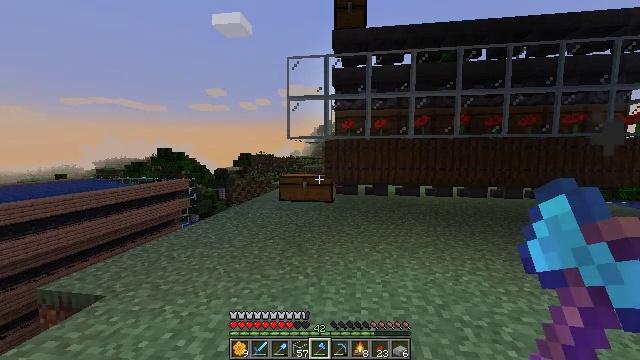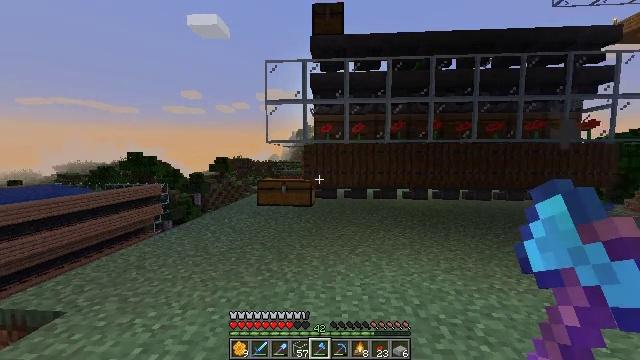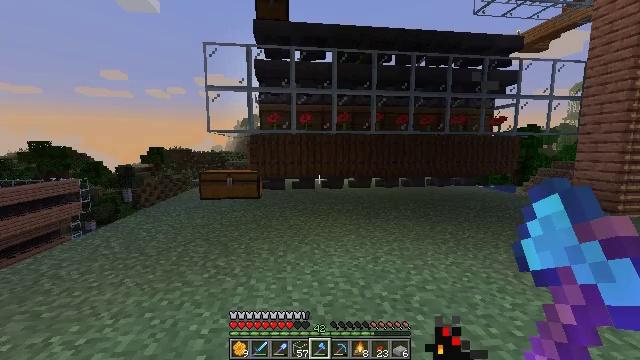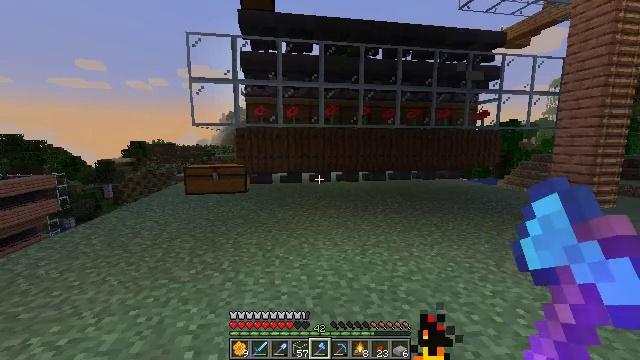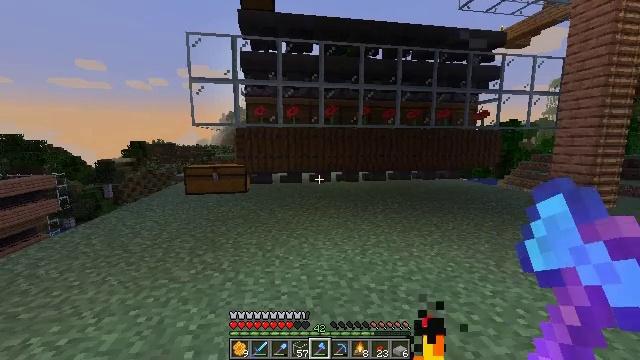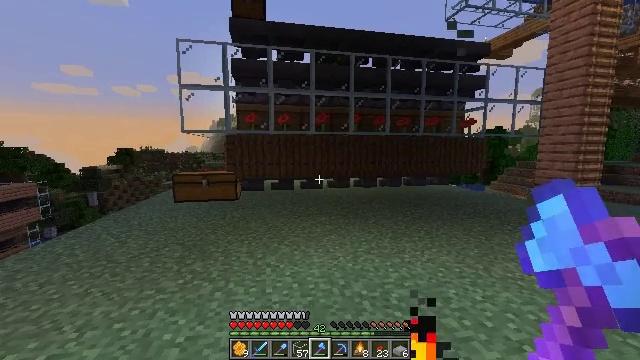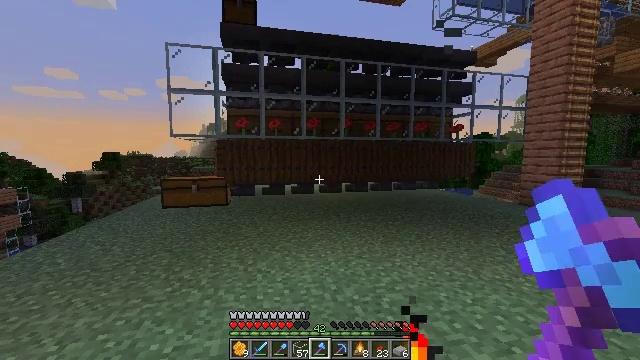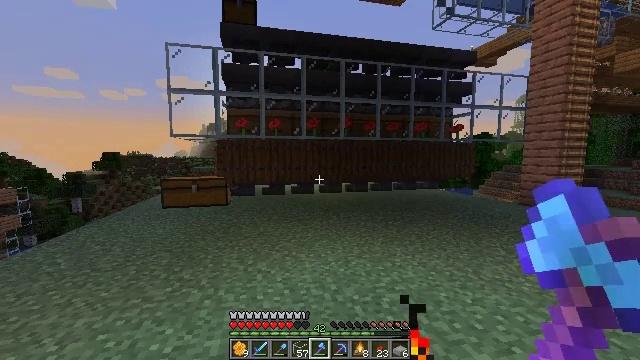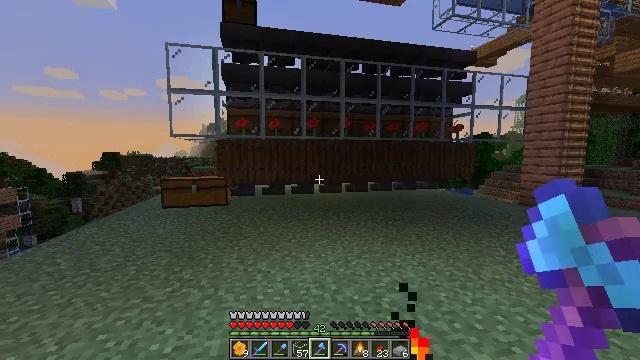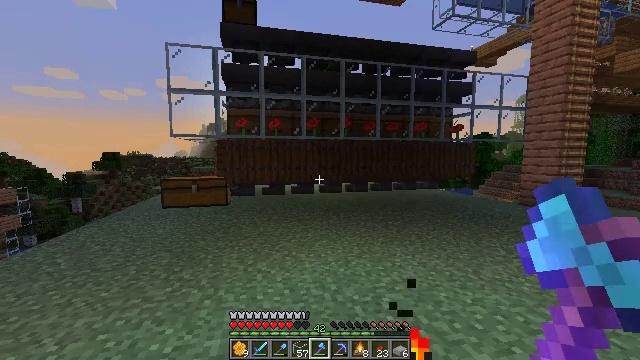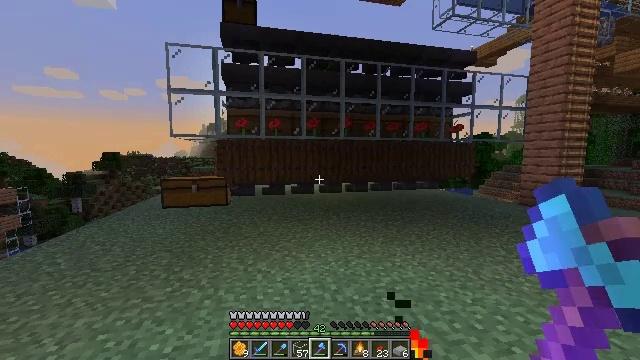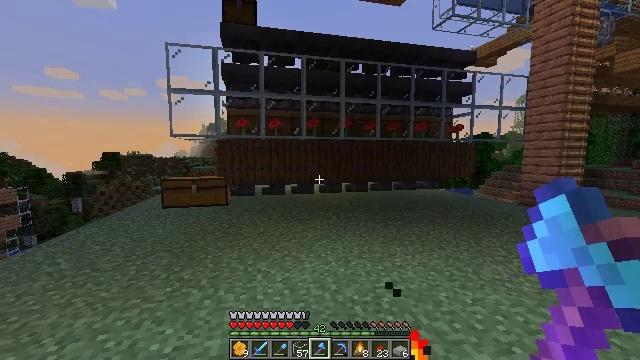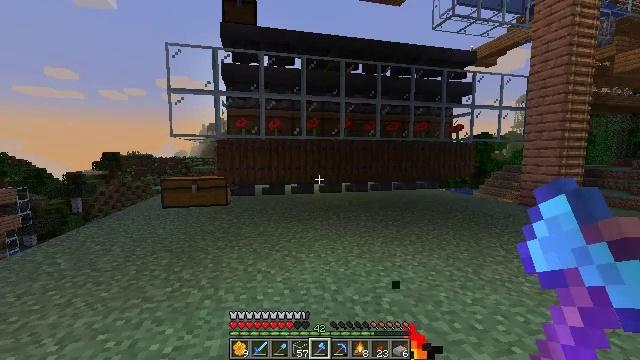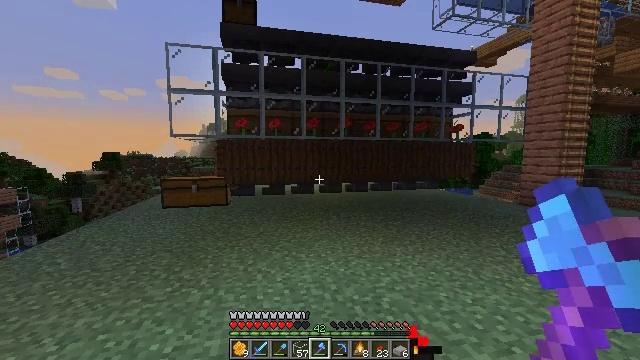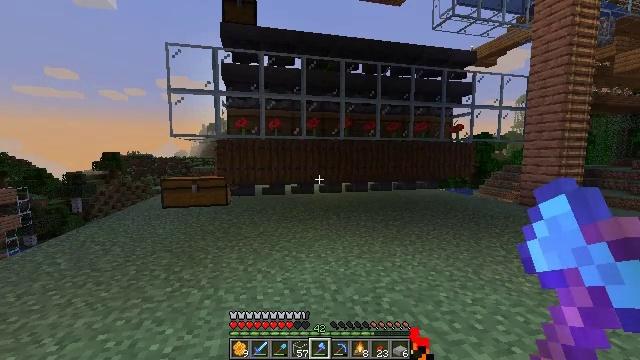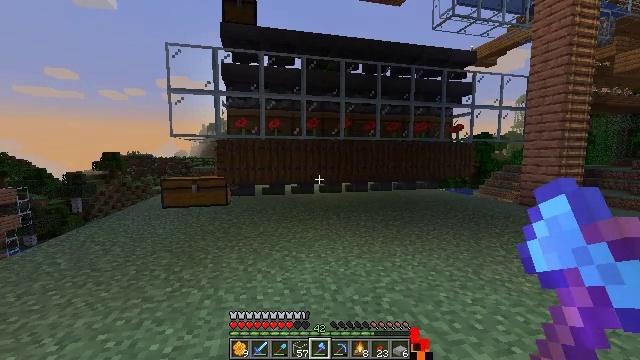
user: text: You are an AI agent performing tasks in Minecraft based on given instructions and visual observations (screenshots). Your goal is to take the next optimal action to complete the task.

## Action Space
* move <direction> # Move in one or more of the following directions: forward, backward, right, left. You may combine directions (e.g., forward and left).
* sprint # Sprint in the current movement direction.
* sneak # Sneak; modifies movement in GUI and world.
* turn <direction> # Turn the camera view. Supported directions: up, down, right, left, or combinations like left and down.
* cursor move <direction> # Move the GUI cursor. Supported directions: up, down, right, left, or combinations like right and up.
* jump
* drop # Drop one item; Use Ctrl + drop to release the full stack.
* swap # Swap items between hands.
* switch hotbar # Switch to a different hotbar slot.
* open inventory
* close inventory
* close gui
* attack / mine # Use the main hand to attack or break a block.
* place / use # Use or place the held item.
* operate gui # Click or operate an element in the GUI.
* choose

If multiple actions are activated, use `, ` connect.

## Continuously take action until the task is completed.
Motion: motion action
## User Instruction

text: Make a glass bottle at the crafting table.
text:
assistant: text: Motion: turn right
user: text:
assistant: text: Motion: turn right and down
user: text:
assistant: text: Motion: turn right and down
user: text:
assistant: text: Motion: no_op
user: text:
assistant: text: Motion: turn right and up
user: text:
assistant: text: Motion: turn right and up
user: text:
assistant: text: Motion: no_op
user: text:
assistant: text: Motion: no_op
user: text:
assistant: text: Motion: no_op
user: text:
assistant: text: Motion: no_op
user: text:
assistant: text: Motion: no_op
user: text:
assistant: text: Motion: no_op
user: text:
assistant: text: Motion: no_op
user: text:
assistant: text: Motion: no_op
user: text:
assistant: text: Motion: no_op
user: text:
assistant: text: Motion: no_op
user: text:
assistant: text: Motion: no_op
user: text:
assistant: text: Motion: no_op
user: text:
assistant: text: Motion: no_op
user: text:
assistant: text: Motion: no_op
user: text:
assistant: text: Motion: turn left
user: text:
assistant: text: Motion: turn left
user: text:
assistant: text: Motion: no_op
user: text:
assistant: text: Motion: no_op
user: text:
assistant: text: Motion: no_op
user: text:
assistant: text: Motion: no_op
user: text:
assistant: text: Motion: no_op
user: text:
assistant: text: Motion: no_op
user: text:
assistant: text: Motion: no_op
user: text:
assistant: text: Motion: no_op